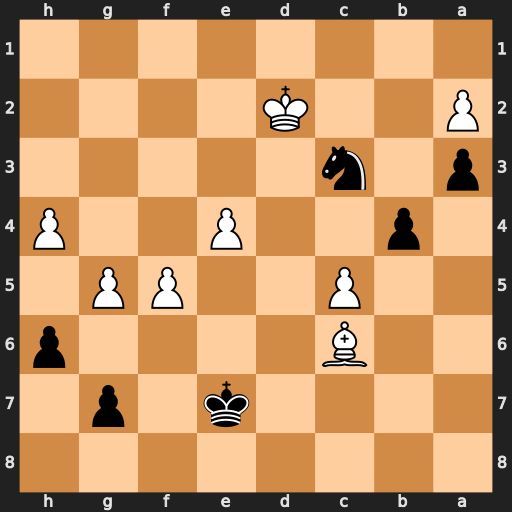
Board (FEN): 8/4k1p1/2B4p/2P2PP1/1p2P2P/p1n5/P2K4/8
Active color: b
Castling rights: -
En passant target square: -
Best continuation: b3 f6+ gxf6 gxh6 Kf8